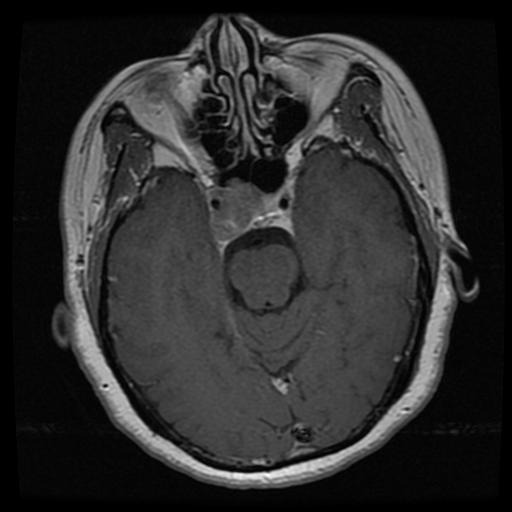
Label: pituitary